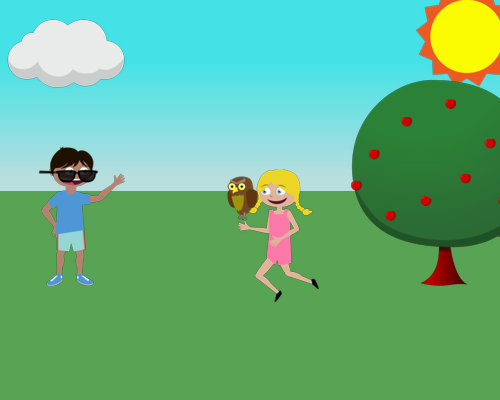
in the upper right is a sun with a small apple tree below it and in upper left there is a cloud and under it there is a waving dude wearing sunglasses and to the right there is a happy woman with an owl running towards the boy